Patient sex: M
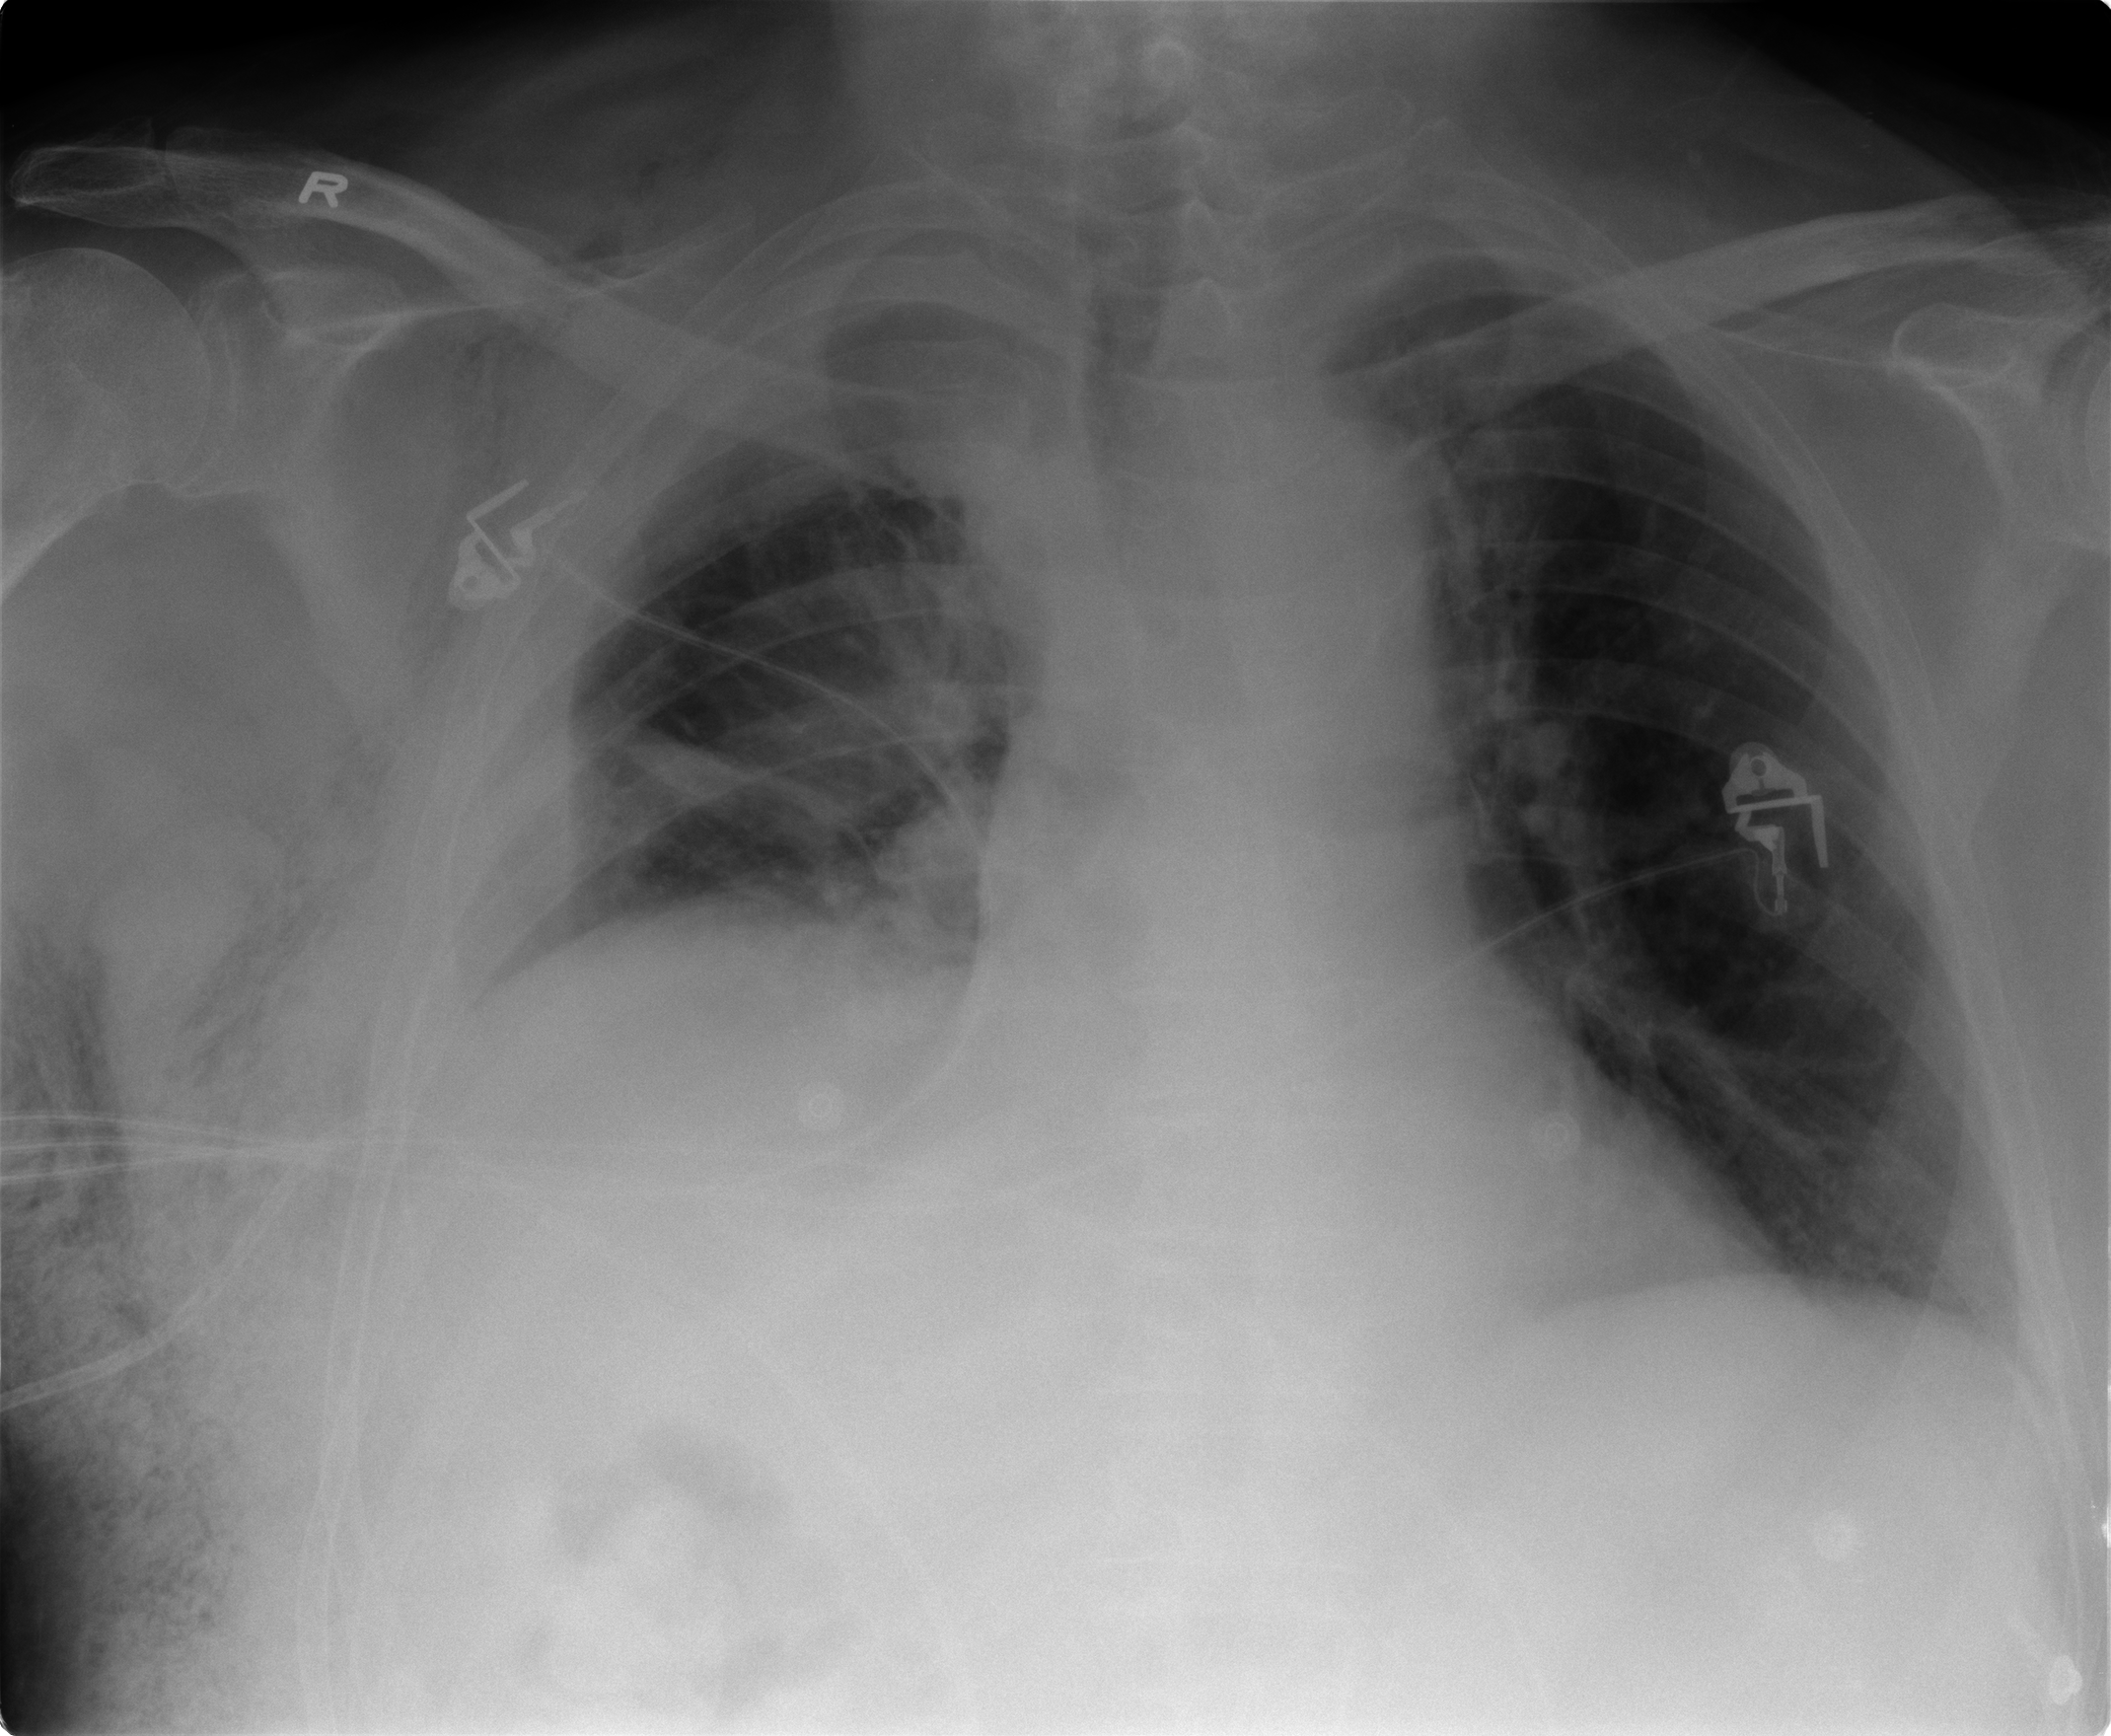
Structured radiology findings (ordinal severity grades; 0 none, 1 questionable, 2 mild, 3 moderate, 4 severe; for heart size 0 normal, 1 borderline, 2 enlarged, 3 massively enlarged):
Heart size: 0
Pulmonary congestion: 0
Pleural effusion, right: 3
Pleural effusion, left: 0
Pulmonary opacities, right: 2
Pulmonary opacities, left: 0
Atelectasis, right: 2
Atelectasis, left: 0